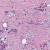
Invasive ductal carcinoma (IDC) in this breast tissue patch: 1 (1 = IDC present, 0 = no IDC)